Question: I have created entity called Student in which we are storing student details.

I am trying to construct predicate to fetch few student details based on there ID's.
'''
NSPredicate *predicate = [NSPredicate predicateWithFormat:[NSString stringWithFormat:@"Sid IN %@",@[@"1",@"2",@"3"]]];
'''
Always getting error
'''
Terminating app due to uncaught exception 'NSInvalidArgumentException', reason: 'Unable to parse the format string "Sid IN (
1,
2,
3
)"'
'''
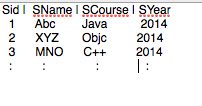
Answer: You should not (and in almost all cases there is no need to) mix 'stringWithFormat:' and
'predicateWithFormat:'. In this case a simple
'''
[NSPredicate predicateWithFormat:@"Sid IN %@", @[@"1",@"2",@"3"]]
'''
should do.